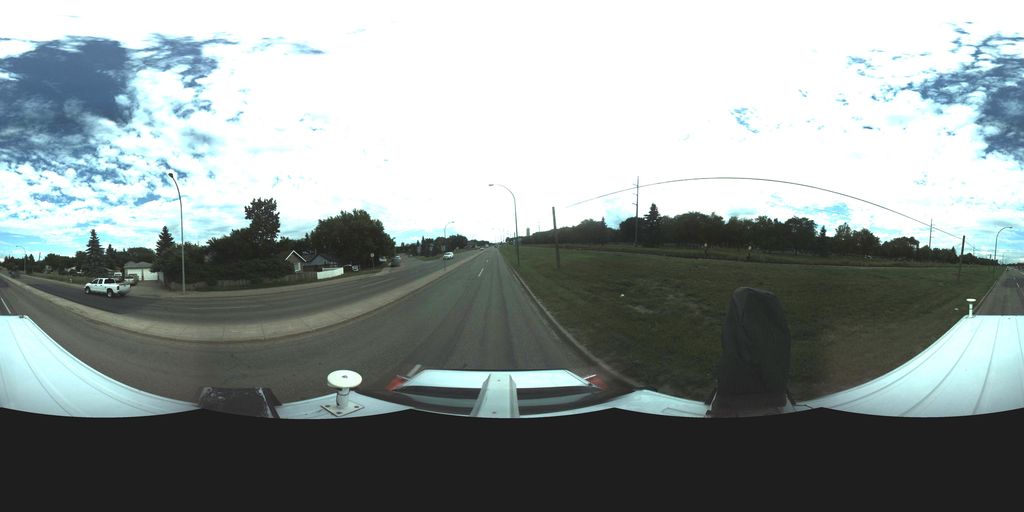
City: saskatoon